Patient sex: M
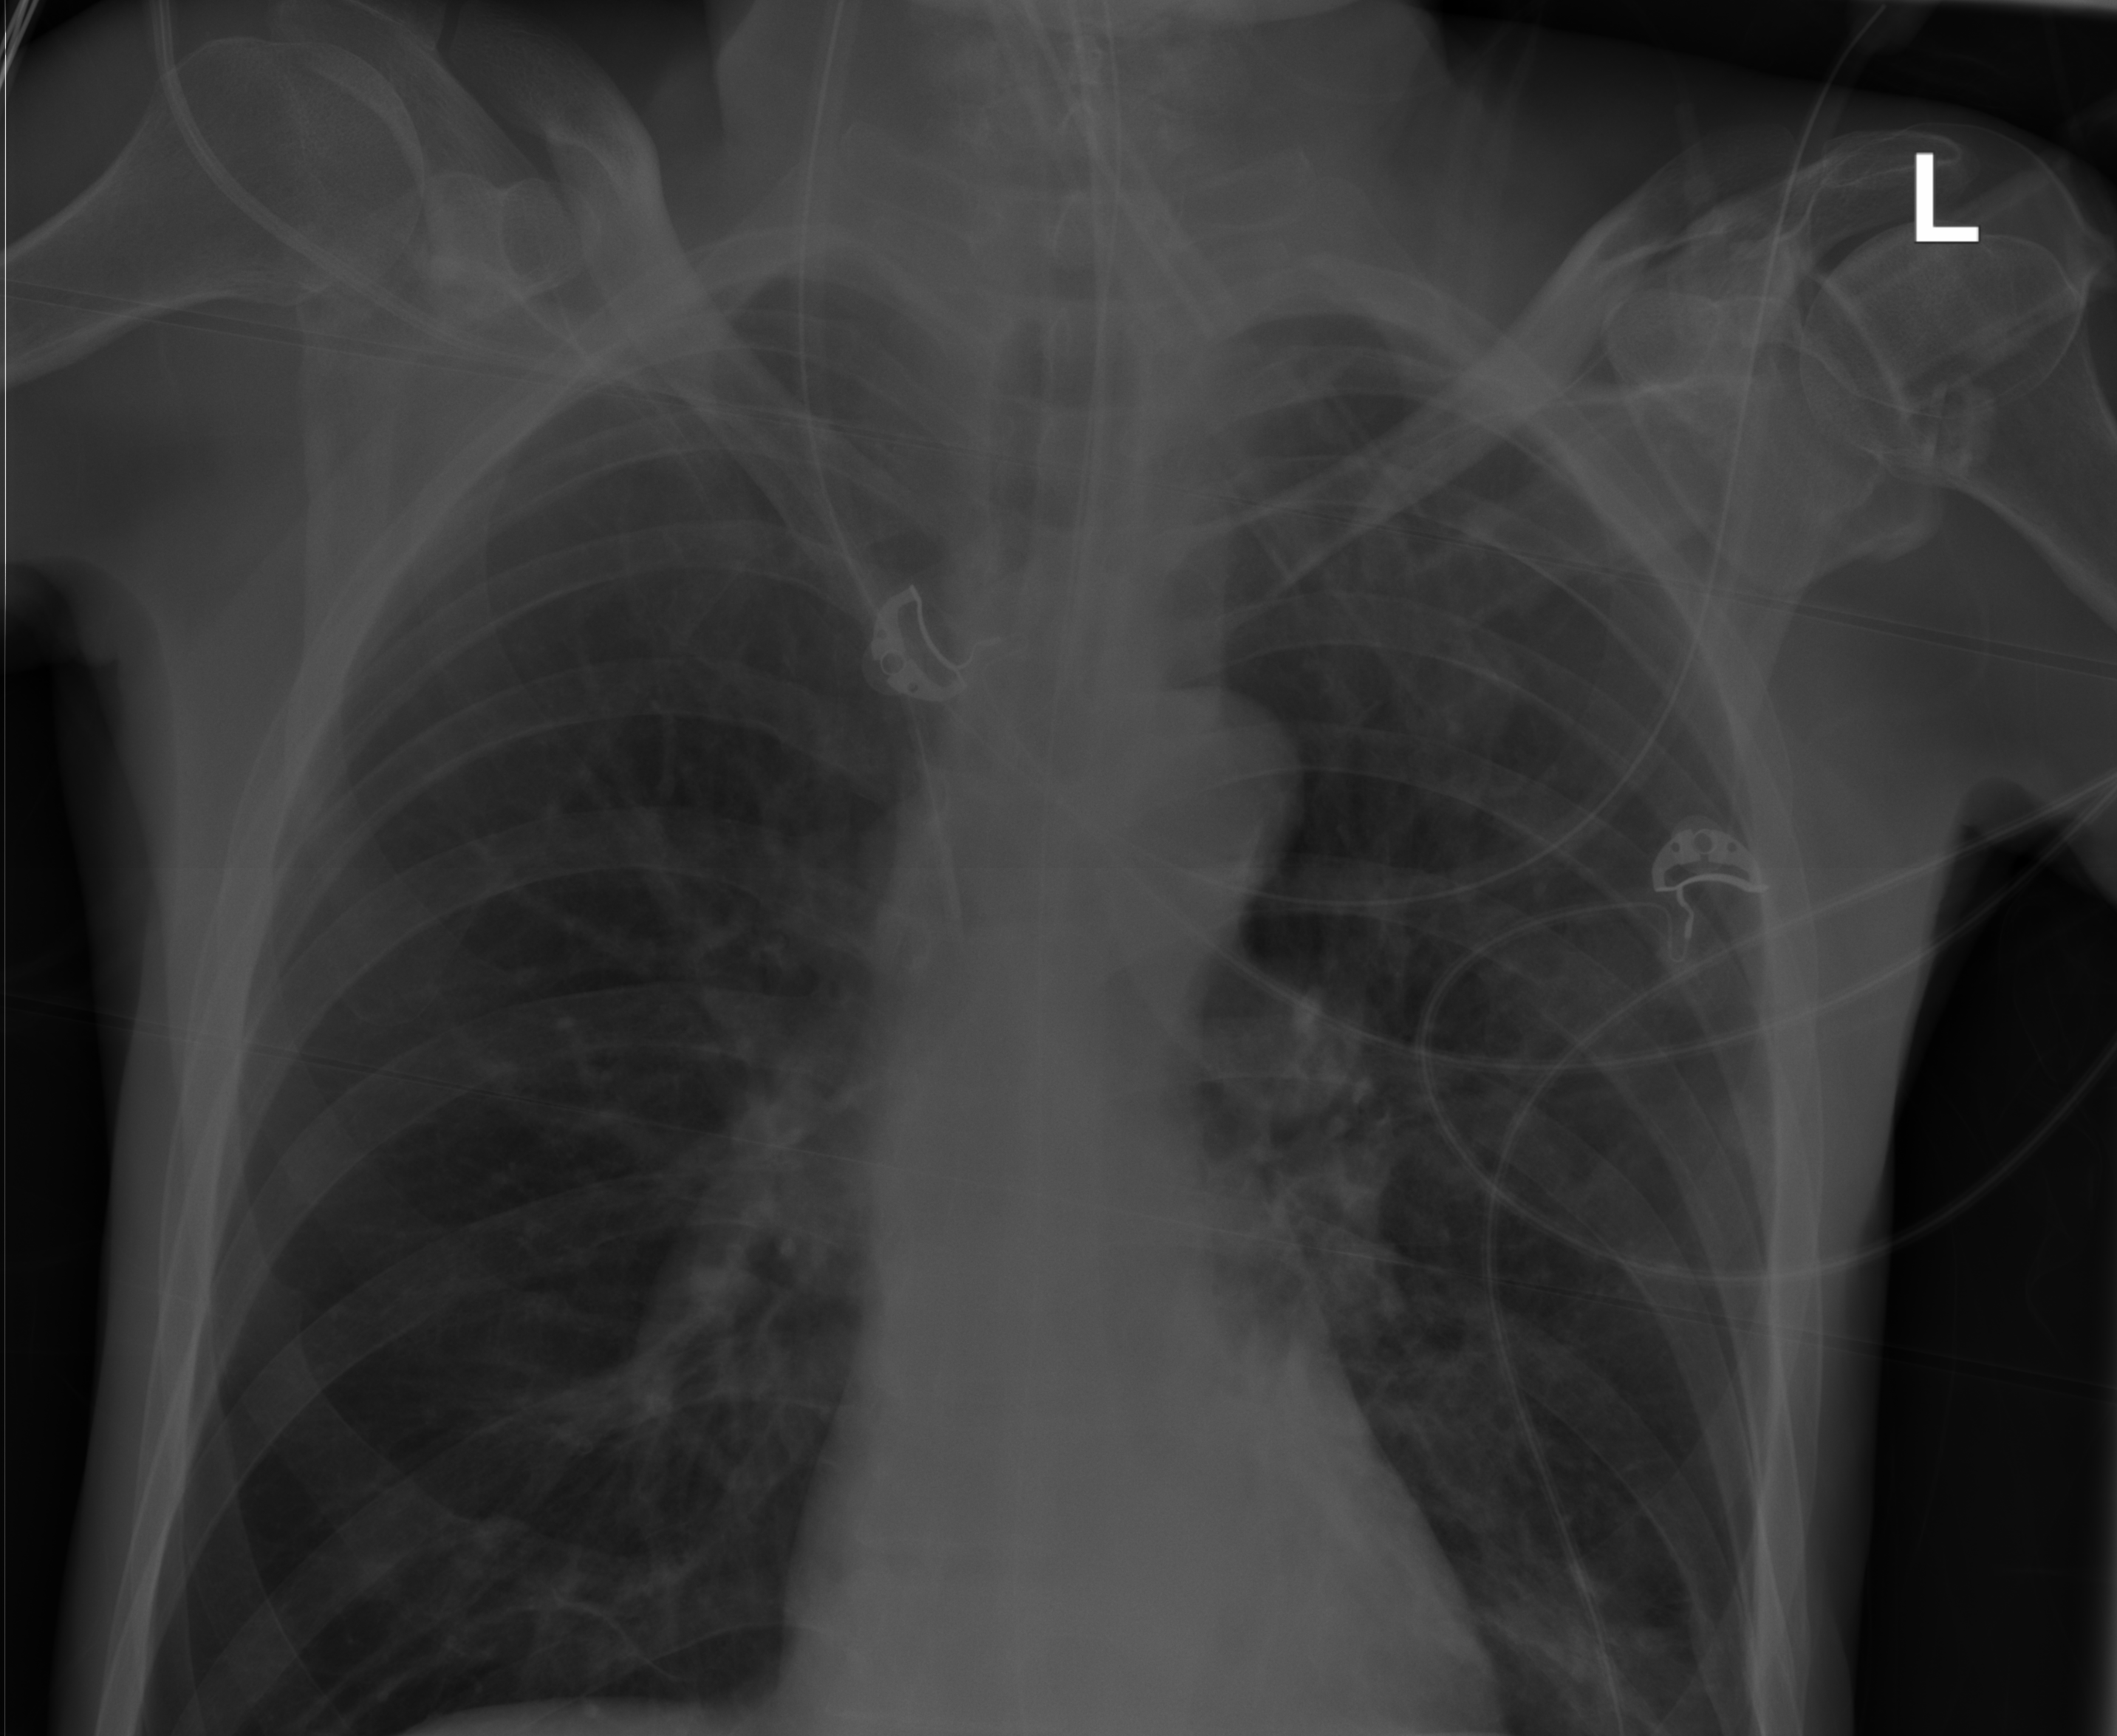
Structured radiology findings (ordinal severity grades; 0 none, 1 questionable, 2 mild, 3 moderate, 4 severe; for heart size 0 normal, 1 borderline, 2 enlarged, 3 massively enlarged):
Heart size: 0
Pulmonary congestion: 0
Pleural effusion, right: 0
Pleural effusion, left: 0
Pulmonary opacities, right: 2
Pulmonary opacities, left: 2
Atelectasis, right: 0
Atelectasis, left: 0